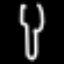
Label: fork